Field crop: tomato
Growth stage: 1
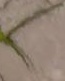
Species: cyperus